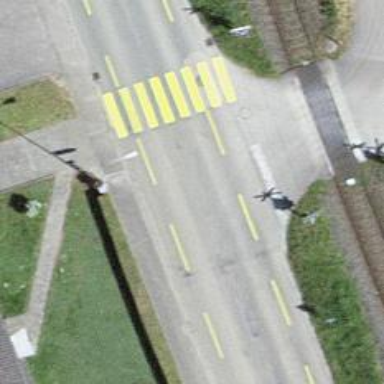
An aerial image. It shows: Tertiary road with cycle lanes on both sides.